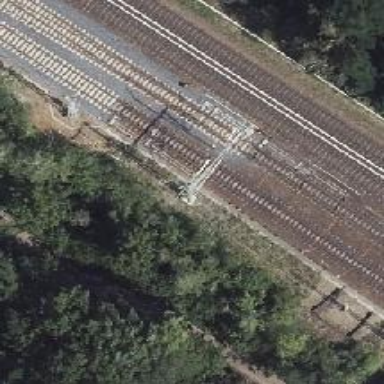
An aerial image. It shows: Railway switch with the turnout side on the left.